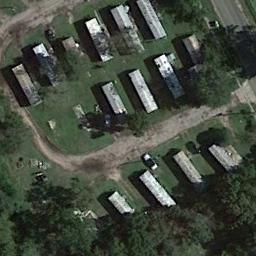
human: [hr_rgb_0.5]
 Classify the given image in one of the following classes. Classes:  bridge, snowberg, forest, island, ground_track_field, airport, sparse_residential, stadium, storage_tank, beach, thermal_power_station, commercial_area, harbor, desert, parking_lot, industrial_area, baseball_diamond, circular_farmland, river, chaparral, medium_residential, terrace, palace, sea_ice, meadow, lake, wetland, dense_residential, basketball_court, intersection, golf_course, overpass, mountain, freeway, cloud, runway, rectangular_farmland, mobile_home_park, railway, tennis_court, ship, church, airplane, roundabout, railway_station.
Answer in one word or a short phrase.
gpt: mobile_home_park